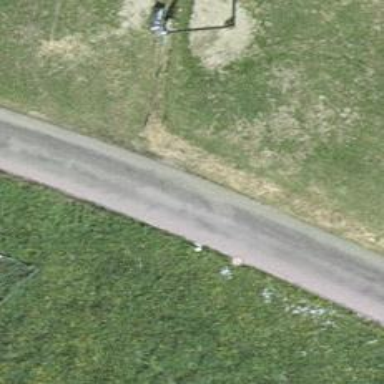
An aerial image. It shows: Unclassified road.